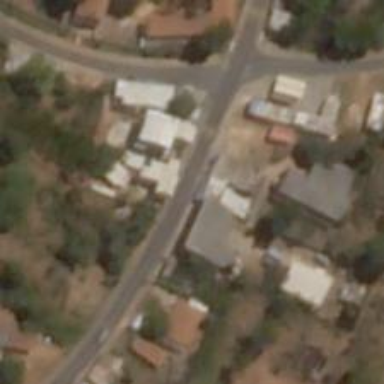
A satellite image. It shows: Marked crossing on the road.